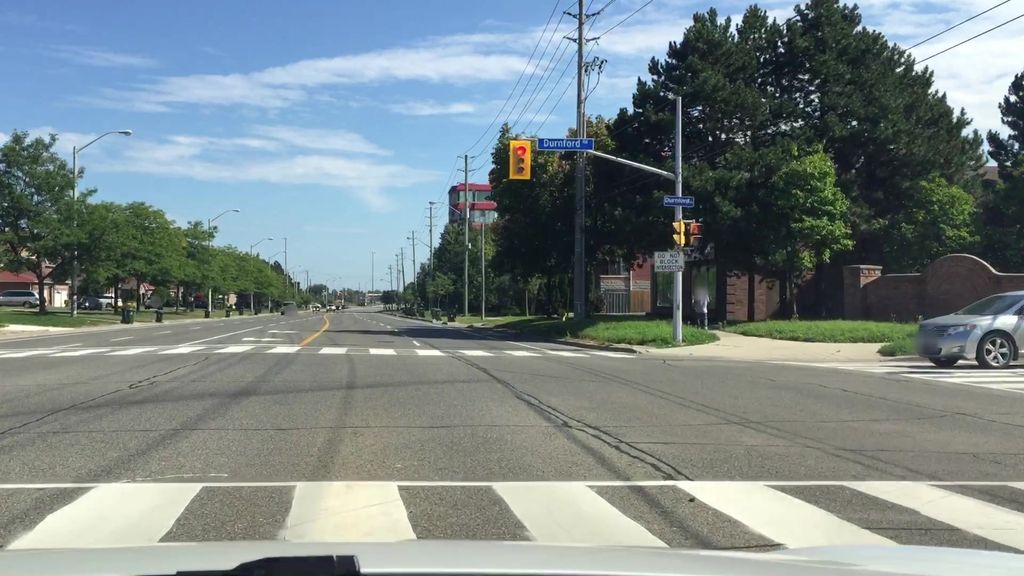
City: toronto